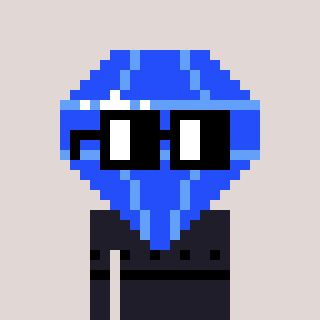
a pixel art character with square black glasses, a blue diamond-shaped head and a grayscale-colored body on a warm background